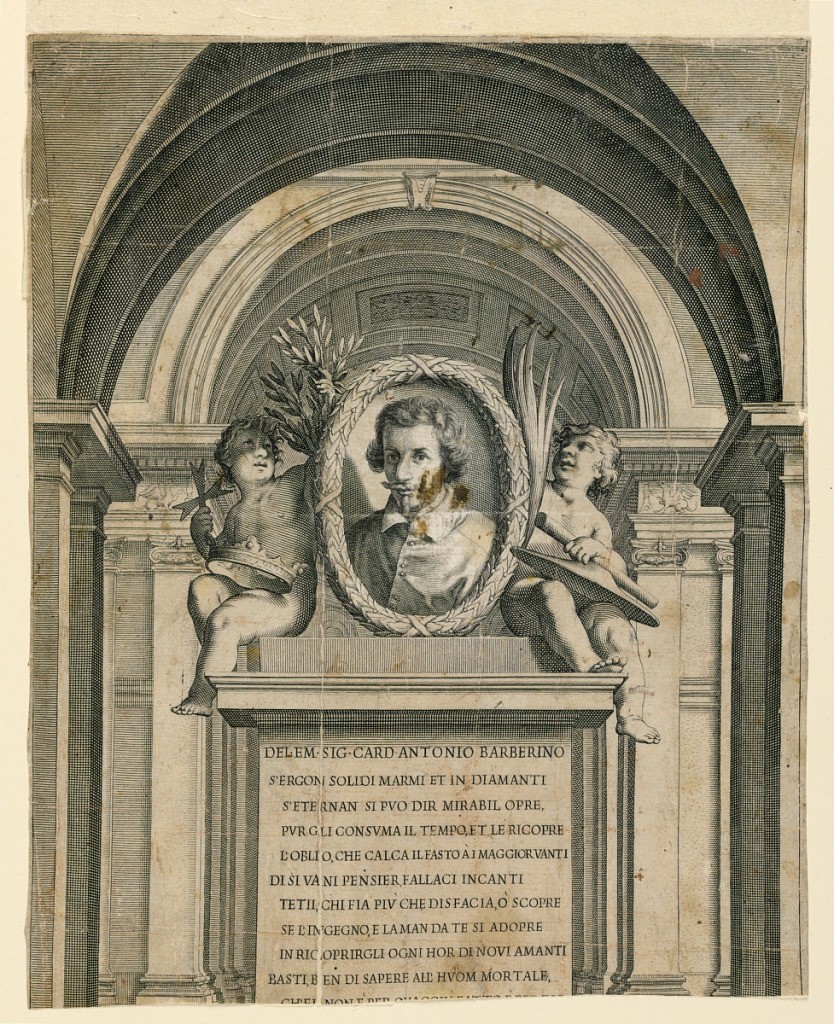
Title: Portrait of Cardinal Antonio Barberino
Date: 1647
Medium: Engraving on paper
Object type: Print
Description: A bust-length portrait in a medallion depicting the young Cardinal in three-quarter view to left. The medallion is supported by a high pedestal. The portrait is flanked by two small putto. The monument is placed is an arched room.